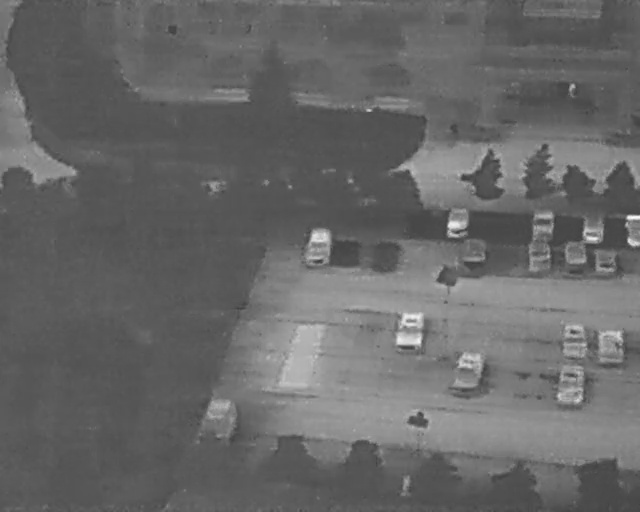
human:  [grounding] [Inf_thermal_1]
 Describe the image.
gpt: In the satellite image, there is  <ref>2 medium car </ref> <box>[[46, 45, 52, 50, 5], [60, 61, 67, 67, 2]]</box> located at center,  <ref>8 medium car </ref> <box>[[68, 41, 74, 46, 5], [82, 41, 87, 46, 5], [89, 42, 95, 46, 5], [81, 47, 86, 52, 2], [87, 46, 92, 51, 2], [92, 48, 96, 53, 1], [86, 63, 92, 69, 2], [92, 65, 98, 70, 2]]</box> located at right,  <ref>2 medium car </ref> <box>[[70, 69, 76, 74, 11], [85, 72, 92, 78, 6]]</box> located at bottom right,  <ref>1 small car </ref> <box>[[95, 43, 101, 46, 2]]</box> located at right,  <ref>1 medium person </ref> <box>[[87, 16, 90, 18, 2]]</box> located at top right.